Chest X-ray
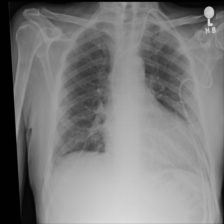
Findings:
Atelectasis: positive
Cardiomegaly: negative
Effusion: negative
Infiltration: negative
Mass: negative
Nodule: negative
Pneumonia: negative
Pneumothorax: negative
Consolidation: negative
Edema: negative
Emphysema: negative
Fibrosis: negative
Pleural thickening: negative
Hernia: negative